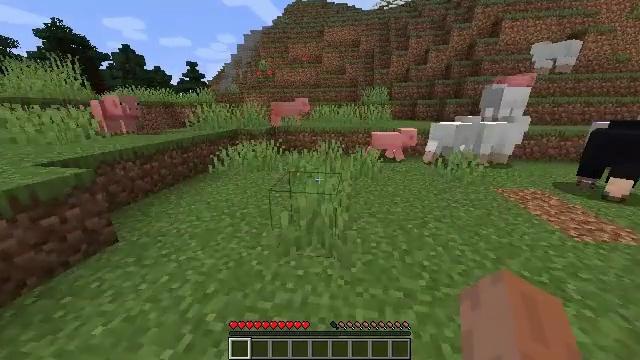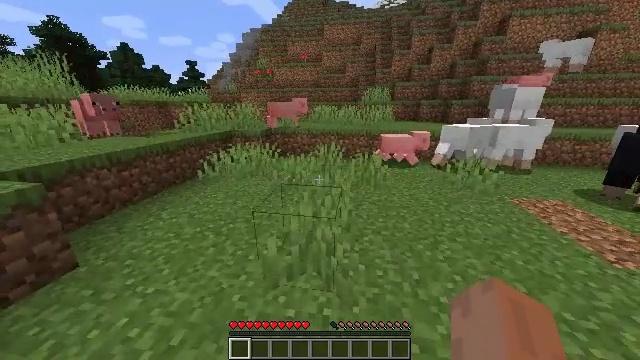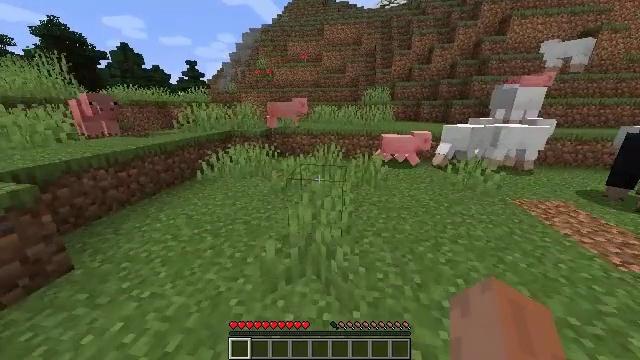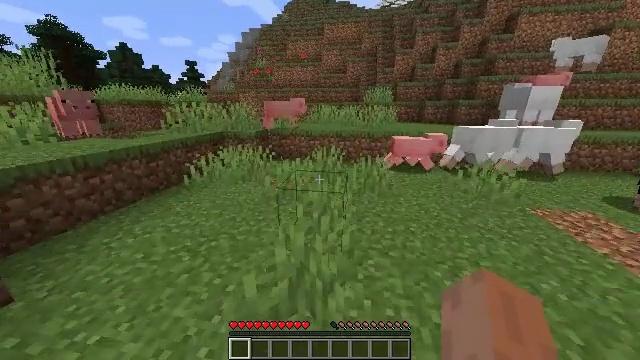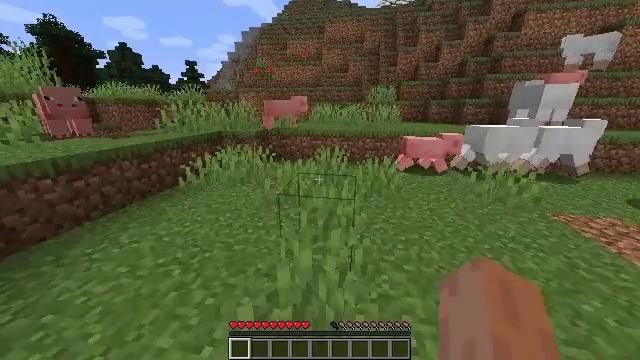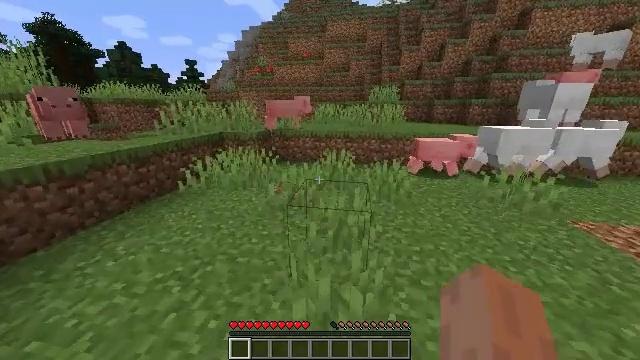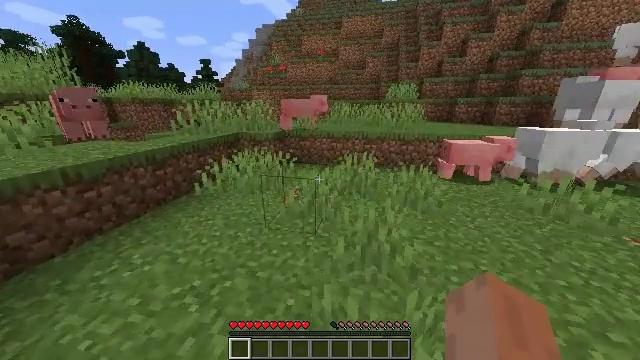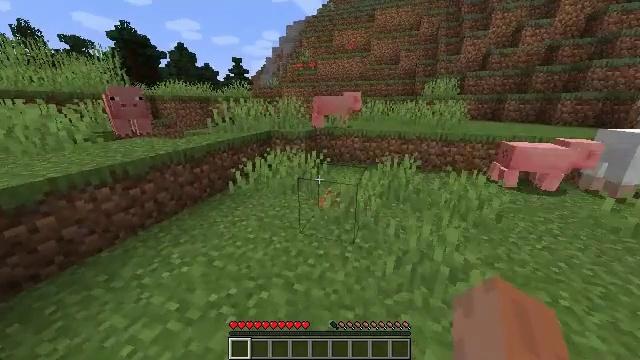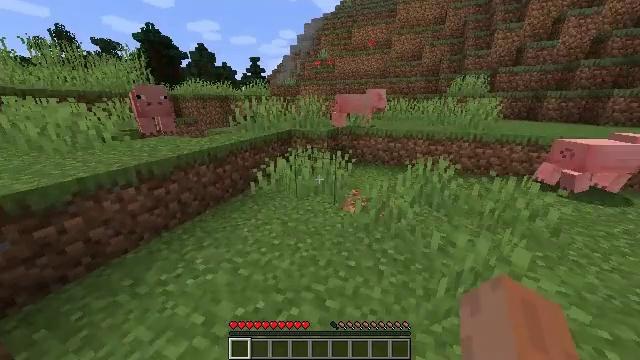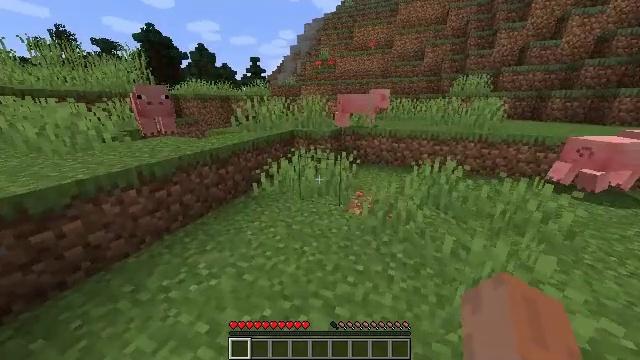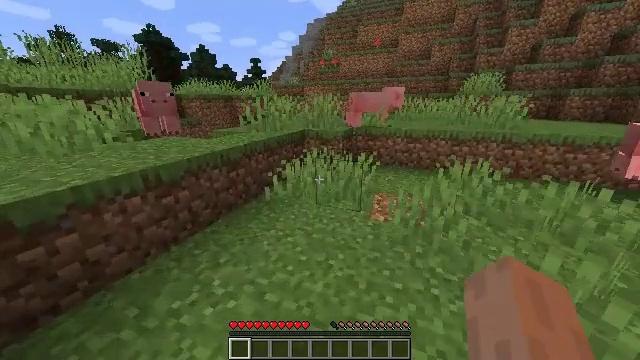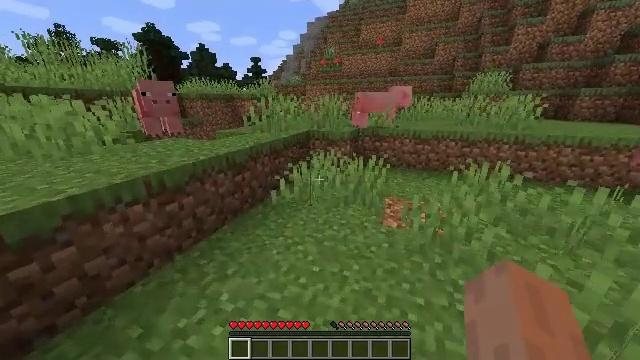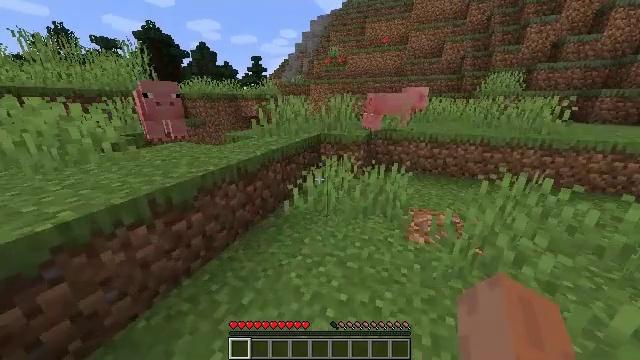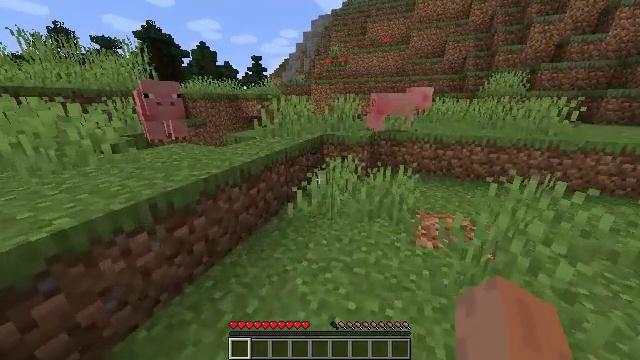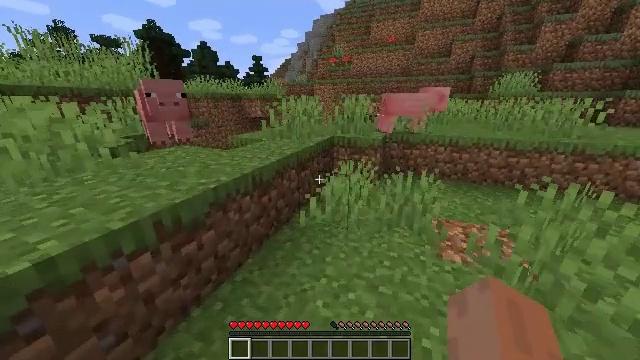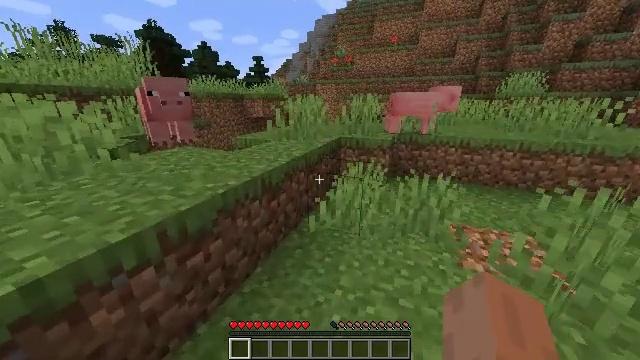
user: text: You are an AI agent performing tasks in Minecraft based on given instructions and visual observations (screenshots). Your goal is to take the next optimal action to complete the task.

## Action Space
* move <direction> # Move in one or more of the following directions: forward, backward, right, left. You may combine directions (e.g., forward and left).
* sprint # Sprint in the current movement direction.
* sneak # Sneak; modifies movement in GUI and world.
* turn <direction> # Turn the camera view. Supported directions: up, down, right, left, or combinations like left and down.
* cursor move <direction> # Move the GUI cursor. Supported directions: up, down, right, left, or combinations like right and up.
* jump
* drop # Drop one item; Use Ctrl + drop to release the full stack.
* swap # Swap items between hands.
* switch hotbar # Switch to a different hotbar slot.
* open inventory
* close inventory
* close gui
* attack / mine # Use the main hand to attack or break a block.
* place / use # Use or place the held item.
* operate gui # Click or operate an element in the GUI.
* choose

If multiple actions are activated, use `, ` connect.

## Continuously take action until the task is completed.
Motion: motion action
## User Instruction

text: Gather the peony by left-clicking.
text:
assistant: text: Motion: move forward, sprint
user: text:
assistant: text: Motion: move forward, sprint
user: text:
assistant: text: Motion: move forward, sprint
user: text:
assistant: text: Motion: move forward and move left, sprint
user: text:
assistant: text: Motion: move forward and move left, sprint
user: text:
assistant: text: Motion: move forward and move left, sprint, turn left
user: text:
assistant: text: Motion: move forward and move left, sprint, turn left
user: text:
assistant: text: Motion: move forward and move left, sprint, turn left
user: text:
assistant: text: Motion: move forward and move left, sprint
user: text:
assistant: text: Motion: move forward and move left, sprint
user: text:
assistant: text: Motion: move forward and move left, sprint
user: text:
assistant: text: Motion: move forward and move left, sprint
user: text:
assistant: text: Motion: move forward and move left, sprint
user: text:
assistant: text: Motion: move forward and move left, sprint
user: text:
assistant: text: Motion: move forward and move left, sprint
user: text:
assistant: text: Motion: move forward and move left
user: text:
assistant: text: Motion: move forward
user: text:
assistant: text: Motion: move forward
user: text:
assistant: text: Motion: move forward
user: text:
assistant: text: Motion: move forward and move left
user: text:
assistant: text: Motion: move forward and move left
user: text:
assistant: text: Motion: move forward and move left
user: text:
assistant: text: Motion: move forward and move left
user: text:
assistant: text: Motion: move forward and move left, jump
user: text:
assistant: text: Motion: move forward and move left, jump
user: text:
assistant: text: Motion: move forward and move left, jump
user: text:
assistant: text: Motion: move forward and move left, jump
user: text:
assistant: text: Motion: move forward and move left, jump
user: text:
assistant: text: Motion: move forward and move left
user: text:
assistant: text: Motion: move forward and move left, turn right and down